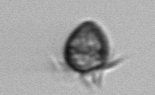
Label: Ciliophora